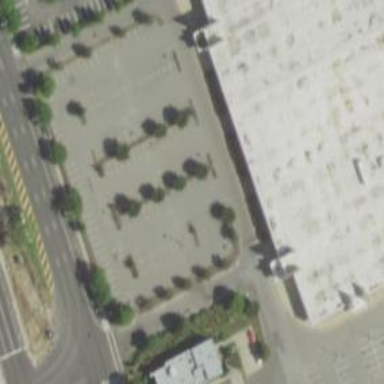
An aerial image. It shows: Parking area with surface.